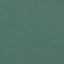
Land use / land cover: SeaLake